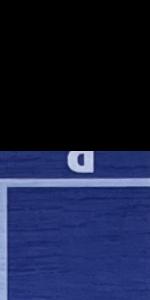
Label: Empty